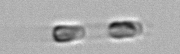
Label: Skeletonema